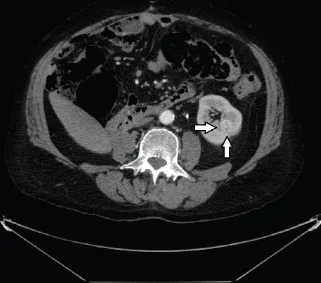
Axial CT image shows an intraparenchymal mid-renal hypervascular nodule referred to RCC (arrows).
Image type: radiology (ct)